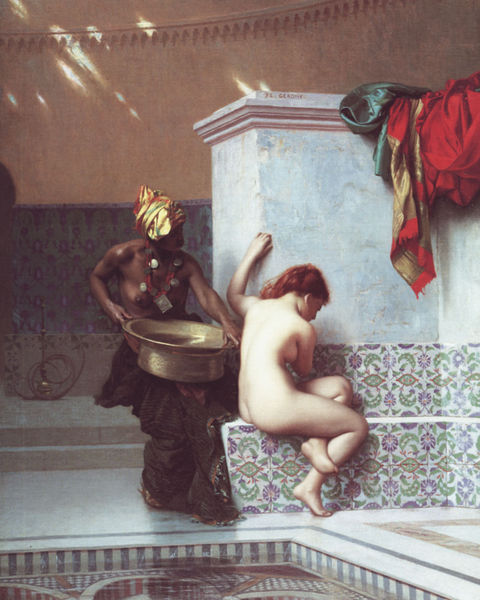
Titel: Das maurische Bad
Künstler: Jean-Léon Gérôme
Institution: Boston, Museum of Fine Arts
Schlagwörter: akt, haut, nackt, wasser, weiß, baden, badende, grün, busen, frau, marmor, rücken, schwarz, rot, schleier, tuch, kleidung, schüssel, tragen, gewand, tücher, bassin, füße, afrika, kette, metall, lichteinfall, nackte, bad, neger, orient, becken, fliesen, harem, türkisch, schwarzer, sklavin, mohr, fließen, turban, osmanisch, wasserpfeife, fleißen, susanne, eunuch, hamam, eunuche, po